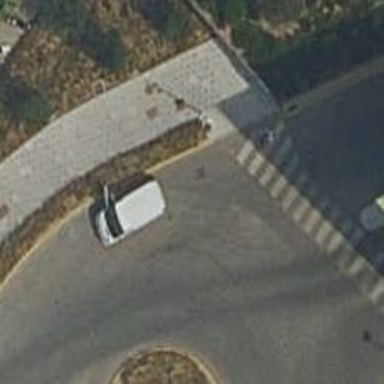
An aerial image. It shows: Roundabout on service road.